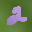
Label: 2